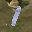
Label: 1